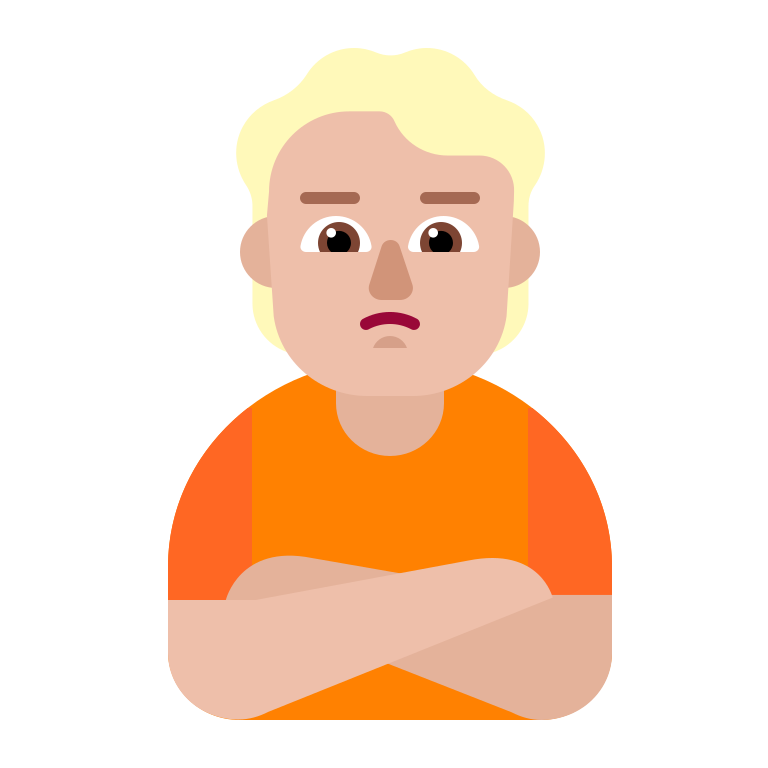
person pouting flat  light